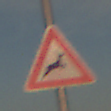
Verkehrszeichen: WildwechselLinks
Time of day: SunriseSunset
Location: Outdoor (Nature)
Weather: PartlyCloudy
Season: NotSpecified
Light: Natural